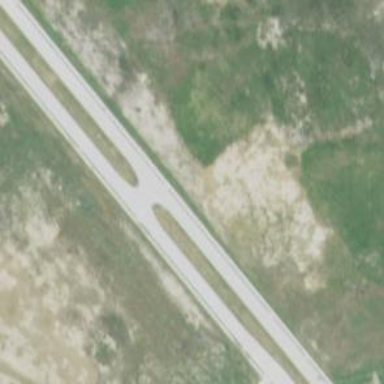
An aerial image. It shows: Secondary link road.